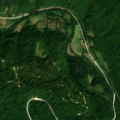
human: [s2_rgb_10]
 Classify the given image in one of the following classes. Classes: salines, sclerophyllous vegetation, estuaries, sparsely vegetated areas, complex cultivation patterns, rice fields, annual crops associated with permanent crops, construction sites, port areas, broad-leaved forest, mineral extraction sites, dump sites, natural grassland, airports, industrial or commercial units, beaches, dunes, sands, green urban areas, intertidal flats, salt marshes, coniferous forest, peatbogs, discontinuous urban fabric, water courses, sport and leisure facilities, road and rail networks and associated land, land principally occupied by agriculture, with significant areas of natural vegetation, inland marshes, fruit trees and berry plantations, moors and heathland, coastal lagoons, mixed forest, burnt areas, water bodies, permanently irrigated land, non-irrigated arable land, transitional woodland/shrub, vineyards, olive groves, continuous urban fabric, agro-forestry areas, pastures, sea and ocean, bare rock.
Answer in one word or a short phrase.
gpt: complex cultivation patterns, broad-leaved forest